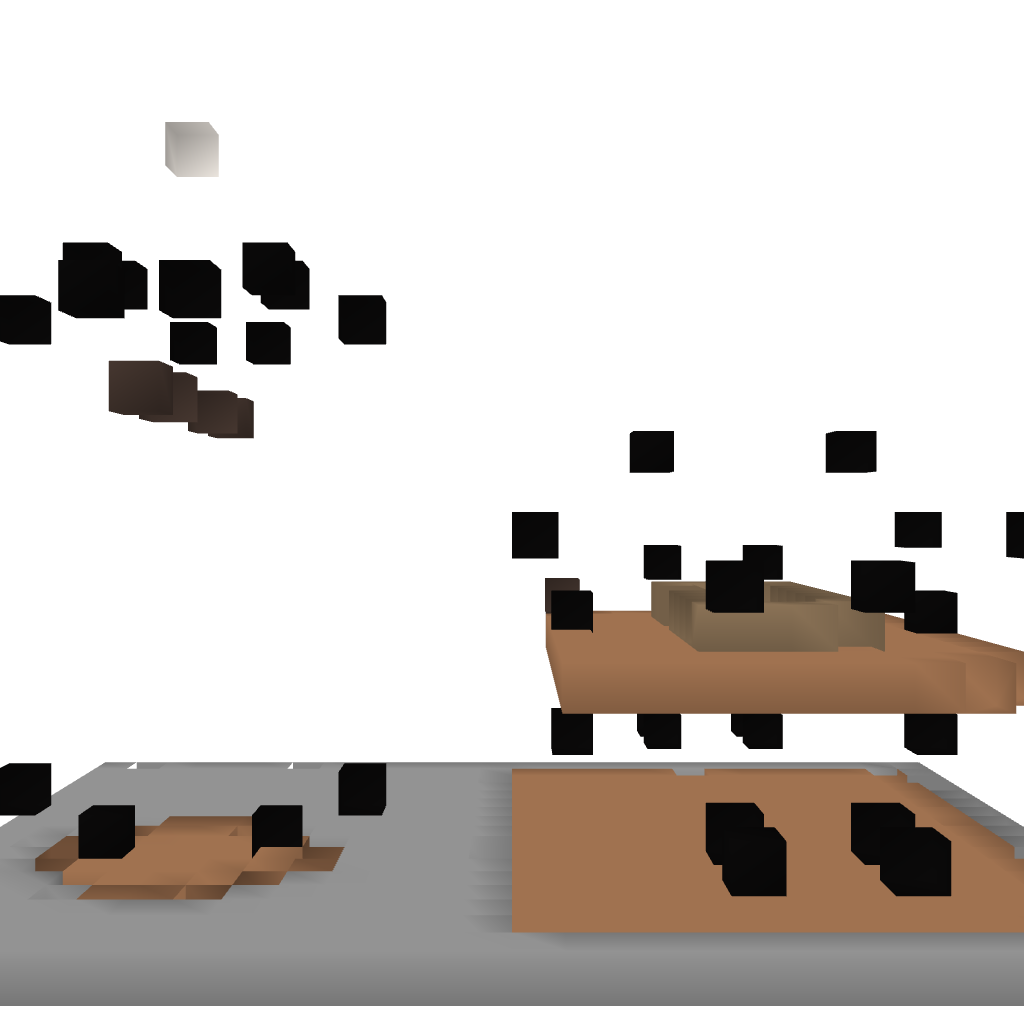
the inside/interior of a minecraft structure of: Small Barn 1